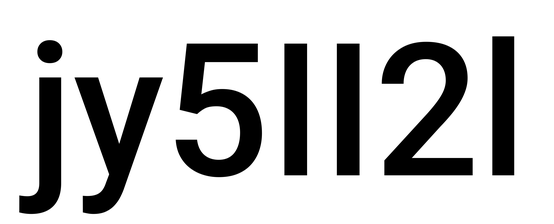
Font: Roboto_Medium